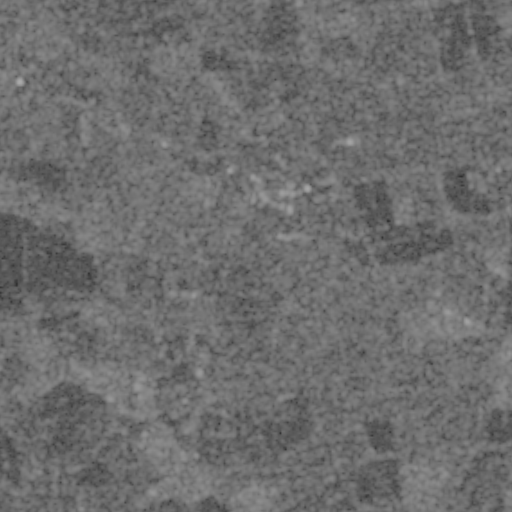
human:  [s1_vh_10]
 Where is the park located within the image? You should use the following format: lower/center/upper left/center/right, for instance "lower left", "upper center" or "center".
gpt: The park is located in the lower center of the image.
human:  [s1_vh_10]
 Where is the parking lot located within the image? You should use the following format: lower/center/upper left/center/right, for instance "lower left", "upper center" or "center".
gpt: The parking lot is located in the upper center of the image.
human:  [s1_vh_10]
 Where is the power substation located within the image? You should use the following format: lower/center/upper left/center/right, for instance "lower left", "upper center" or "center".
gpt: The power substation is located in the upper right of the image.
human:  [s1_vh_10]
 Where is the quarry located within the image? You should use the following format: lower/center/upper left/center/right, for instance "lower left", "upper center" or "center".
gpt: The quarry is located in the upper right of the image.
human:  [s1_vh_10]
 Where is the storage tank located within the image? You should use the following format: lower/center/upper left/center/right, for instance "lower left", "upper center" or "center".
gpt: The storage tank is located in the lower left of the image.
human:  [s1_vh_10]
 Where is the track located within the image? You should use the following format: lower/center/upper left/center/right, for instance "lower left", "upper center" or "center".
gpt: There is no track in the image.

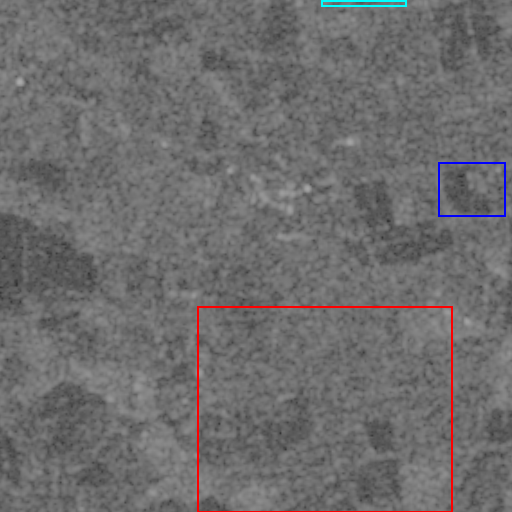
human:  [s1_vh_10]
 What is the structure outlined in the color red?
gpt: The structure outlined in red is a crop field.
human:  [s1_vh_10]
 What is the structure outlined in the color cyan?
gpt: The structure outlined in cyan is a power substation.
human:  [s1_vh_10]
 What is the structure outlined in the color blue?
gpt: The structure outlined in blue is a quarry.
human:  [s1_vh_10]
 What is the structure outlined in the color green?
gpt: There is no green outline.